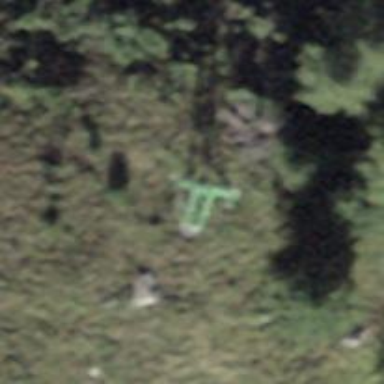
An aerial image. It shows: Pylon for aerialway.